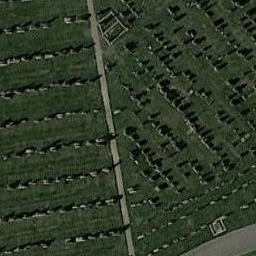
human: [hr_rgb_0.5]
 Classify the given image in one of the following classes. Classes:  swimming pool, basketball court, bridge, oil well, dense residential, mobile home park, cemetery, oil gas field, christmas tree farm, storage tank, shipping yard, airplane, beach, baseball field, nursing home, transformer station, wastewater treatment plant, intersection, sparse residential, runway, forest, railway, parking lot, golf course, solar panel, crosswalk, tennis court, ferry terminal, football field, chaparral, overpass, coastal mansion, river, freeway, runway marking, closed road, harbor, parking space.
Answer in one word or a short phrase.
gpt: cemetery